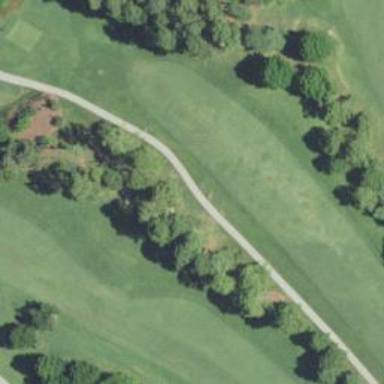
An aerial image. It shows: Pathway for golfing.